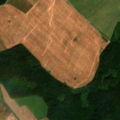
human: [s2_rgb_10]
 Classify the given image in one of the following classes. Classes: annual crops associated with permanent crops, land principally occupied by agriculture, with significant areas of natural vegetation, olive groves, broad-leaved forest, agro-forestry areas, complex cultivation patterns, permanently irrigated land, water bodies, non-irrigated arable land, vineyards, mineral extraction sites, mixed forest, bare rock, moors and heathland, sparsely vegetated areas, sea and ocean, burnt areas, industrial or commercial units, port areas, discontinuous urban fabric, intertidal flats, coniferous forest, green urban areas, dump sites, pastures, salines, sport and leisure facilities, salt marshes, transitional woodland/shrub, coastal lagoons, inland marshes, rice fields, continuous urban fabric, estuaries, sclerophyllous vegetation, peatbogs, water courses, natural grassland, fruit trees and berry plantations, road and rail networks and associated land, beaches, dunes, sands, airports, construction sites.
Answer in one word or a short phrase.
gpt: non-irrigated arable land, mixed forest, transitional woodland/shrub